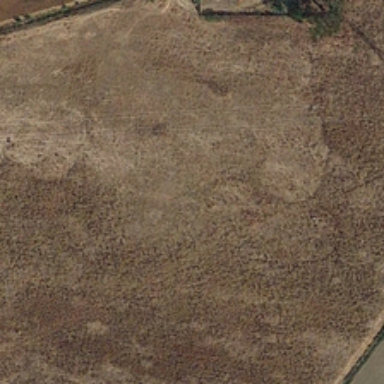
Several green trees are near a piece of bareland .